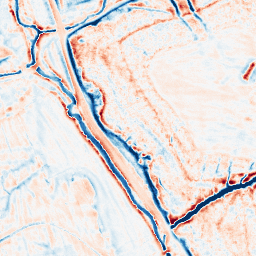
Category: edge_preserving
Decomposition family: bilateral
Decomposition parameters: d: 15
sigma_color: 75
sigma_space: 25
Upsampling method: regularized
Upsampling parameters: scale: 2
lambda_reg: 0.01
Upsampling scale: 2